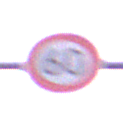
Verkehrszeichen: Geschwindigkeit60
Umgebung: Outdoor, Nature
Tageszeit: SunriseSunset
Wetter: PartlyCloudy
Licht: Natural
Jahreszeit: NotSpecified
Kontrast: LowContrast